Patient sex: M
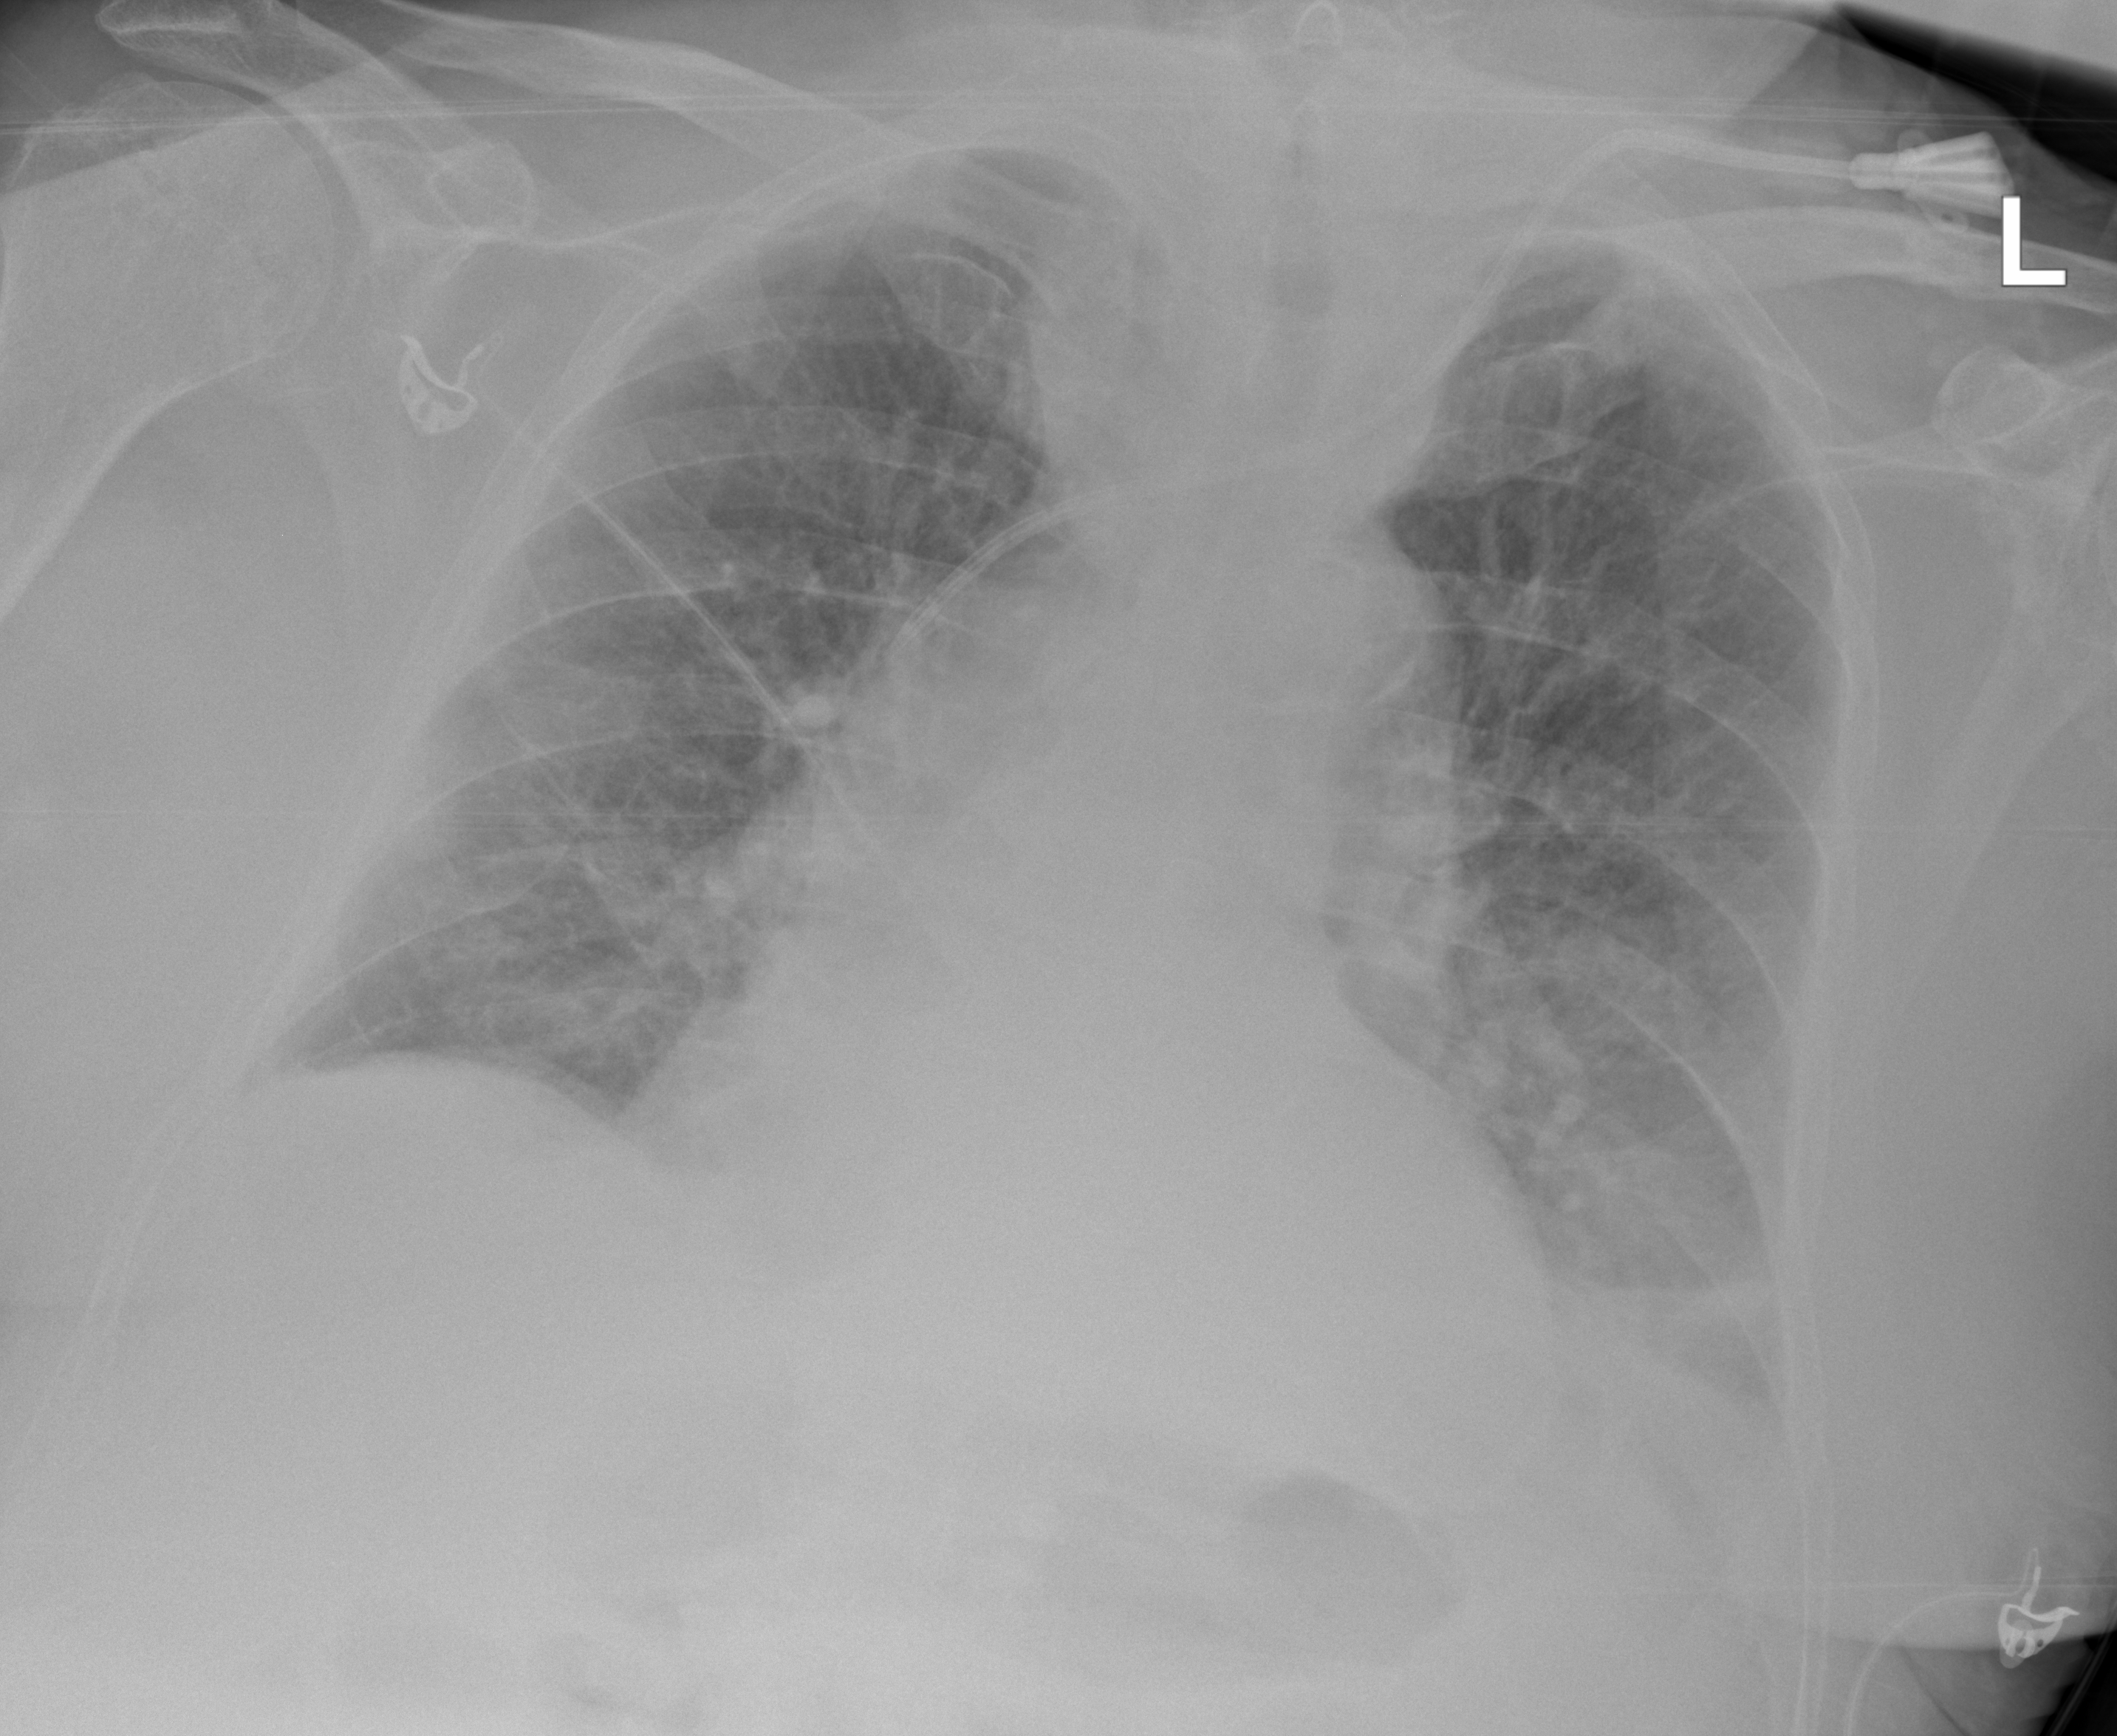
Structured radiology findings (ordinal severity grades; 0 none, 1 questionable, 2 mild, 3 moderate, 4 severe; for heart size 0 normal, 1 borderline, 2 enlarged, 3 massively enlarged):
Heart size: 1
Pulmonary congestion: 2
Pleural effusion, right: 1
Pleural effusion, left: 2
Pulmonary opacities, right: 2
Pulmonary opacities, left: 0
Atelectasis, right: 0
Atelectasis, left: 2